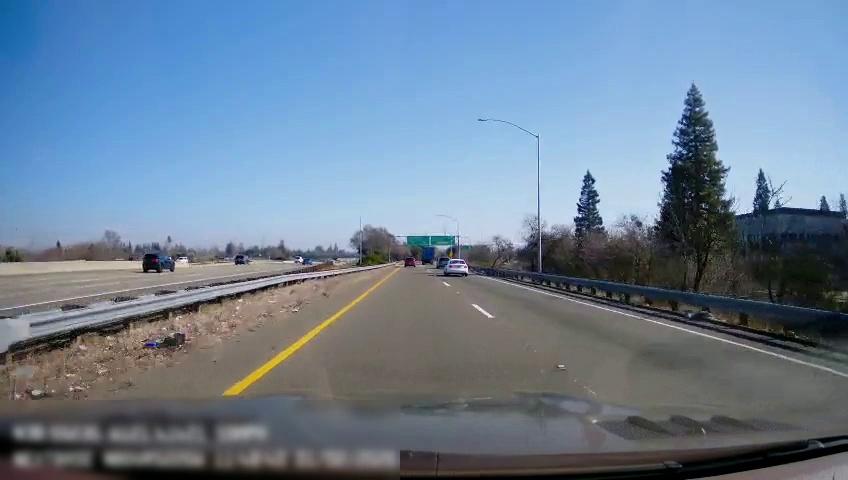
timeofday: Day
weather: Sunny
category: Drivable Space
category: Drivable Space
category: Vehicles | SUV
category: Vehicles | Car
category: Vehicles | SUV
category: Vehicles | SUV
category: Vehicles | SUV
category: Vehicles | SUV
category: Vehicles | SUV
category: Vehicles | Truck
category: Lanes | Alternate Lane
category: Lanes | Alternate Lane
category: Lanes | Current Lane
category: Lanes | Alternate Lane
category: Traffic | Signs
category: Traffic | Signs